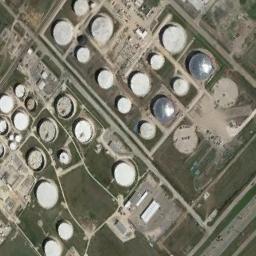
Label: storage tanks